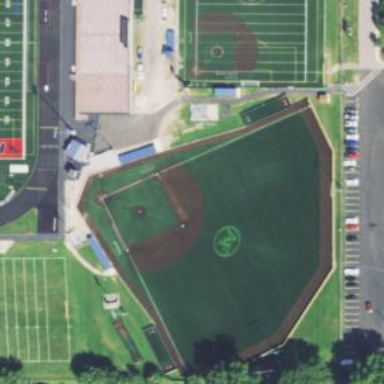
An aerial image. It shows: Baseball pitch for leisure land.